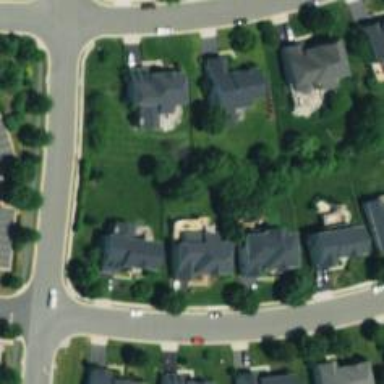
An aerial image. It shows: Neighborhood.